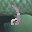
Label: 2